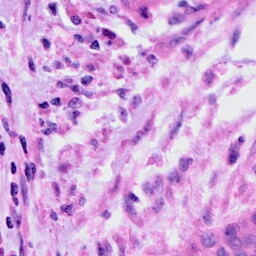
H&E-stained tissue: Cervix